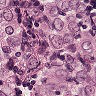
Metastatic tissue present: yes